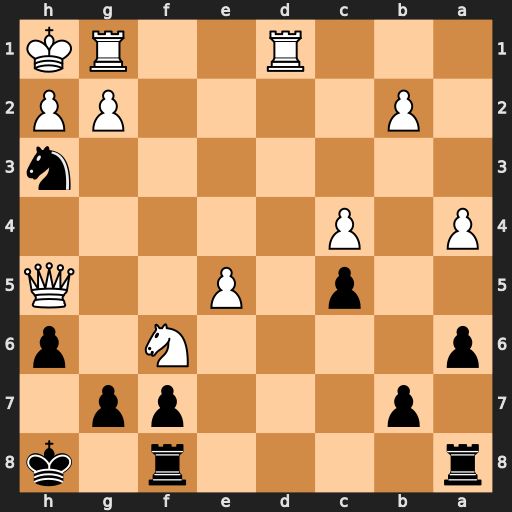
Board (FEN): r4r1k/1p3pp1/p4N1p/2p1P2Q/P1P5/7n/1P4PP/3R2RK
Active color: b
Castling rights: -
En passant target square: -
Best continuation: Nf2#